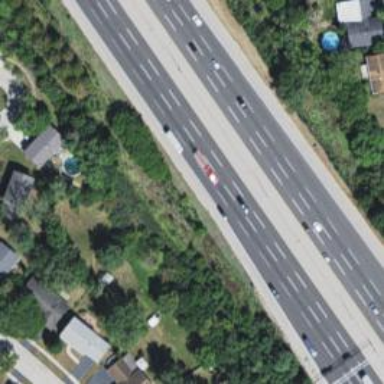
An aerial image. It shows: Motorway junction.